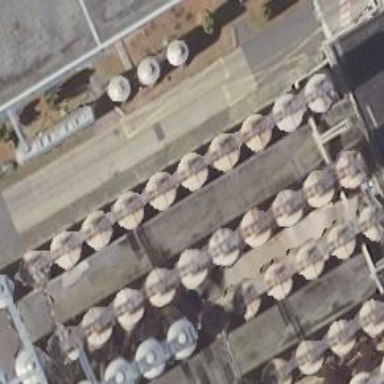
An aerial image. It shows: Storage tank with man-made structure.